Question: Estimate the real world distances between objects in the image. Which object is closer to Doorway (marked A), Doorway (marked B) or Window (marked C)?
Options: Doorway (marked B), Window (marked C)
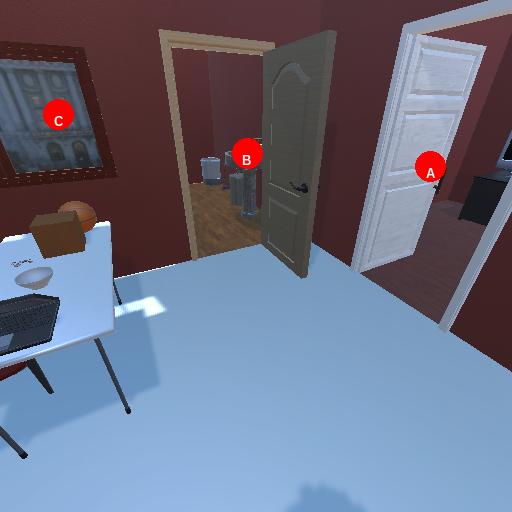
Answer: Doorway (marked B)